Question: I have a'UITextField' and below that 3 button. User can enter the amount in'UITextField'. And When user clicked the button below'UITextField' it will add the amount in'UITextField' with amount written in button.
First button will add 100, Second will add 500 ad 3rd will add 1000. What is the best method to achieve it.

I try to implement following but got button.tag=0
'''
/*Amount increment*/
- (IBAction)Btn_Incr100:(id)sender {
[self addTextFieldValue:nil];
}
- (IBAction)Btn_Incr500:(id)sender {
[self addTextFieldValue:nil];
}
- (IBAction)Btn_Incr1000:(id)sender {
[self addTextFieldValue:nil];
}
-(void)tagNumber{
Btn_Incr100.tag=1;
Btn_Incr500.tag=2;
Btn_Incr1000.tag=3;
}
-(void) addTextFieldValue:(UIButton*) button
{
int amount=[Txt_Amount.text intValue];
int AddAmount;
NSLog(@"button.tag%d",button.tag);
if (button.tag==1) {
AddAmount=100;
}
else if (button.tag==2) {
AddAmount=500;
}
else if(button.tag==3) {
AddAmount=1000;
}else{
AddAmount=0;
}
amount=amount+AddAmount;
Txt_Amount.text=[NSString stringWithFormat:@"%d",amount];
NSLog(@"%d",amount);
NSLog(@"%@",Txt_Amount.text);
}
'''
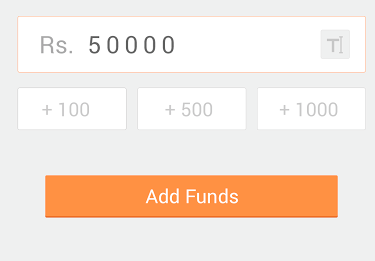
Answer: Try using it by implementing tag
'''
- (void)viewDidLoad {
[super viewDidLoad];
[self tagNumber];
}
-(void)tagNumber{
Btn_Incr100.tag=1;
Btn_Incr500.tag=2;
Btn_Incr1000.tag=3;
}
-(void) addTextFieldValue:(UIButton*) button
{
int amount=[Txt_Amount.text intValue];
int AddAmount;
int buttonTagIndex = button.tag;
switch (buttonTagIndex) {
case 1:
AddAmount=100;
break;
case 2:
AddAmount=500;
break;
case 3:
AddAmount=1000;
break;
default:
AddAmount=0;
break;
}
amount=amount+AddAmount;
Txt_Amount.text=[NSString stringWithFormat:@"%d",amount];
}
- (IBAction)btnAmountClick:(id)sender{
UIButton *button = sender;
[self addTextFieldValue:button];
}
'''